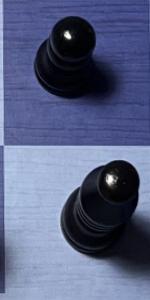
Label: Bishop_Black